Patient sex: M
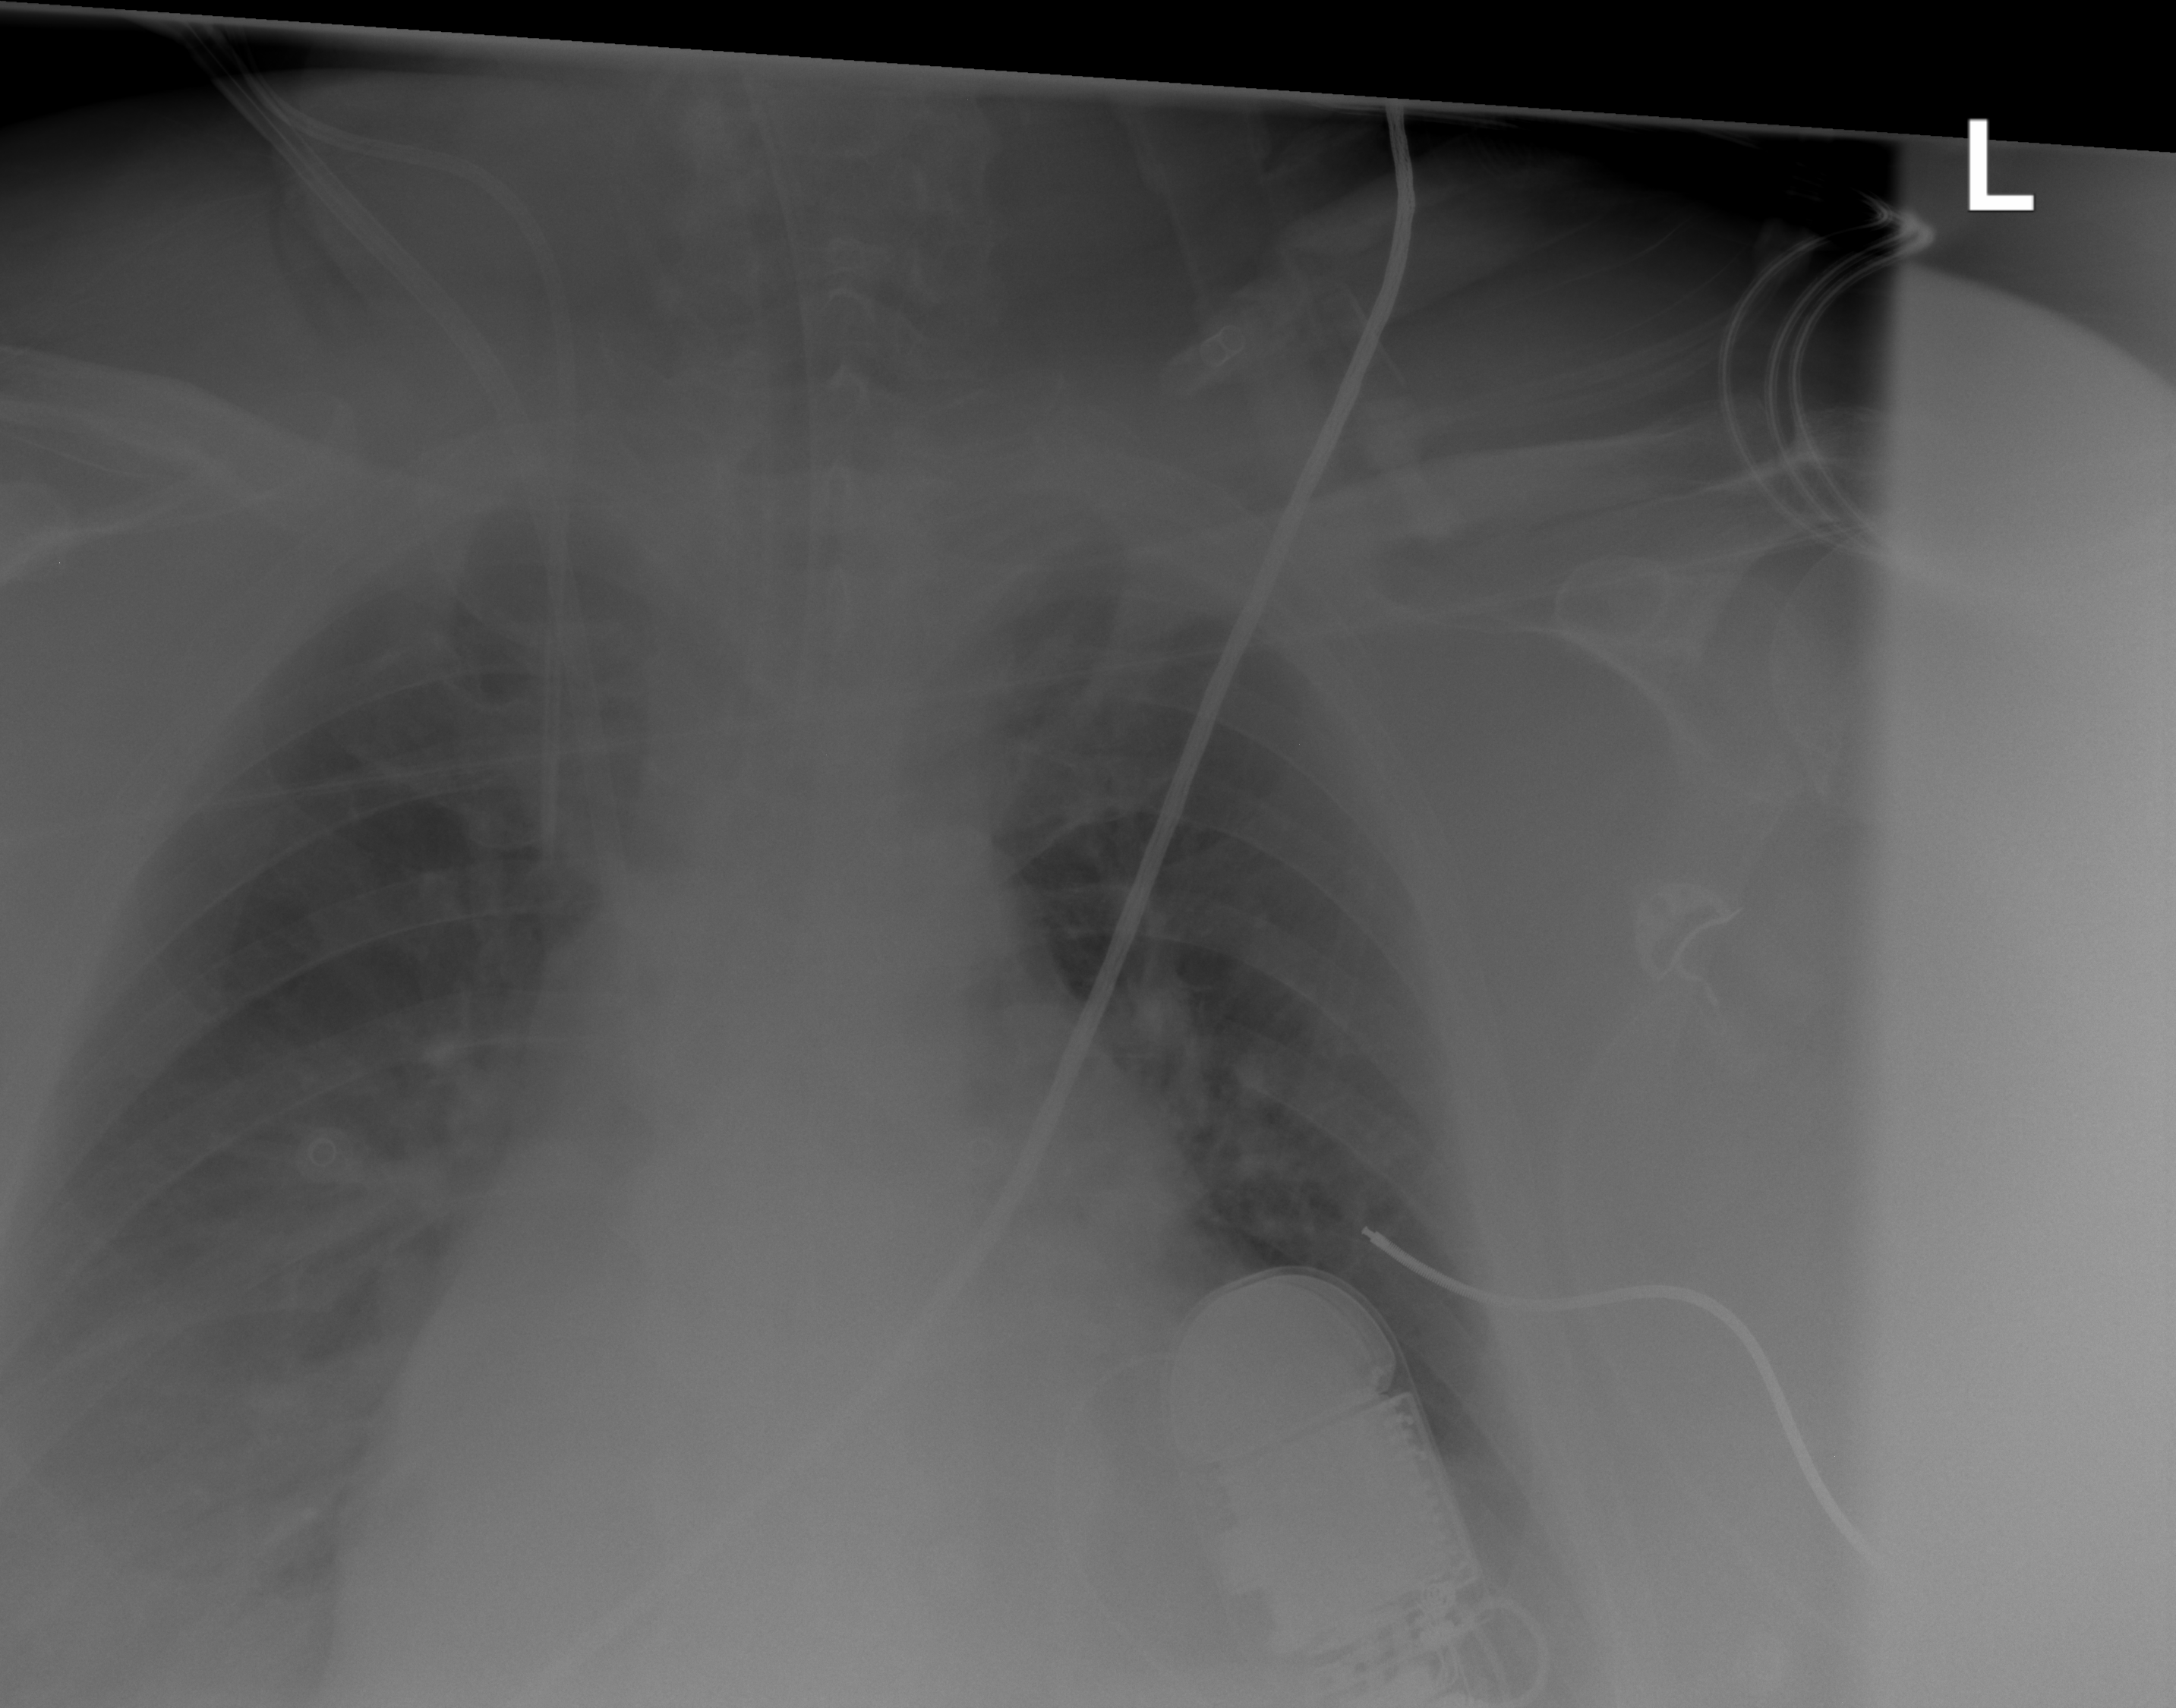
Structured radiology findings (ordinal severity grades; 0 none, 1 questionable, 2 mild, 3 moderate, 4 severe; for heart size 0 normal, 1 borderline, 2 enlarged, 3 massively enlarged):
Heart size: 3
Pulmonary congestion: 2
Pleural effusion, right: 3
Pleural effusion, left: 2
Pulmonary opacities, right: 0
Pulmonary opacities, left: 0
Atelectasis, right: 2
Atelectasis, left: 2